Question: I have built my table using Storyboards. I have a Table View embedded in a Navigation Controller. My Details View is also a Table View Controller embedded in a Navigation Controller. Here is my code:
'''
- (void)tableView:(UITableView *)tableView didSelectRowAtIndexPath:(NSIndexPath *)indexPath
{
NHCDependantDetailsViewController *detailView = [self.storyboard instantiateViewControllerWithIdentifier:@"AddDependant"];
[self.navigationController pushViewController:detailView animated:YES];
}
'''
I've discovered that the problem is that my Navigation Controller is null. Unfortunately, I have no idea how or where to correctly fix this. Thank you in advance.
I have followed the advice below to set the navigation controller as the initial view controller, but now I cannot reach my TableView. Perhaps the problem is evident in this image of my storyboard? Having two nav arrows there can't be good...

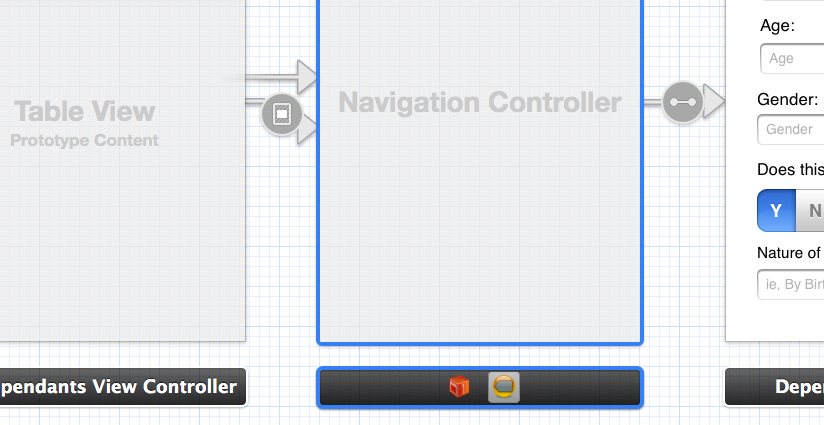
Answer: I assume that your storyboard has 1 Table View which is embedded in a Navigation Controller and NHCDependantDetailsViewController which is also embedded in a Navigation Controller.
First of all, you need to set the the Navigation Controller of your table view as the initial view controller by ticking "Is Initial View Controller" on the attribute inspector.
Secondly, I think it is not necessary to embed NHCDependantDetailsViewController in a Navigation Controller as you can push many view controller to your main navigator controller.